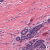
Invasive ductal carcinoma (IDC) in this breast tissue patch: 0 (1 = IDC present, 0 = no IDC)